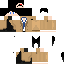
A male human skin with medium skin, wearing brown long hair dressed in a blue suit and black pants, featuring a closed mouth.